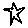
Label: star